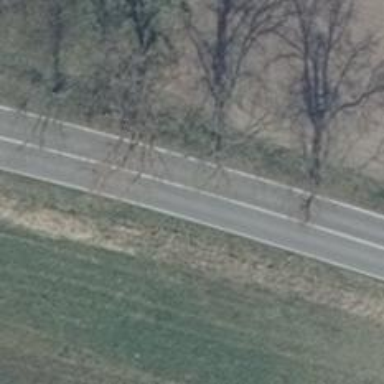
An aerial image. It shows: Primary highway.